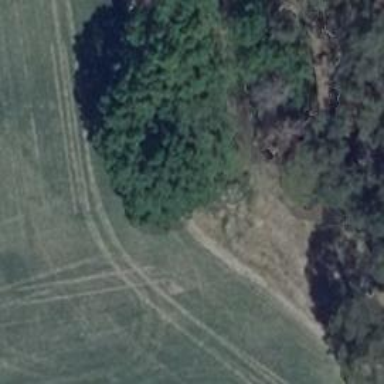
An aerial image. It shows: Hunting stand.